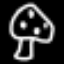
Label: mushroom